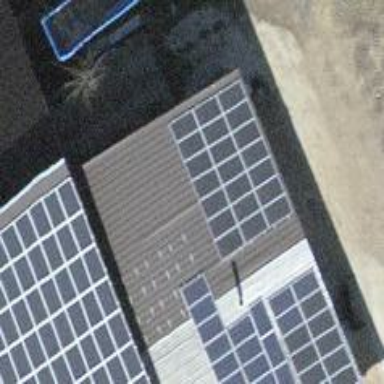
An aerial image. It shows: Solar power generator using photovoltaic method with solar photovoltaic panel types.